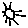
Label: sun